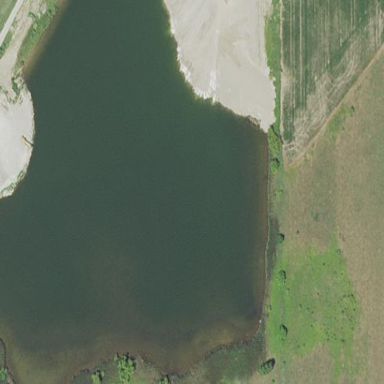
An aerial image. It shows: Serene pond surrounded by nature.